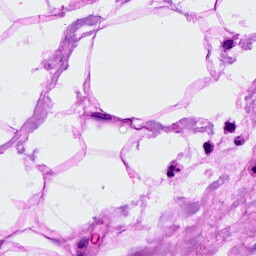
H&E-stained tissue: Breast